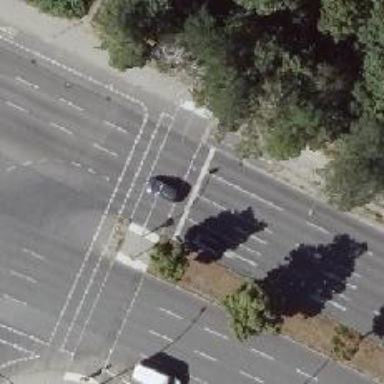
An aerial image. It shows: Road with traffic signals.